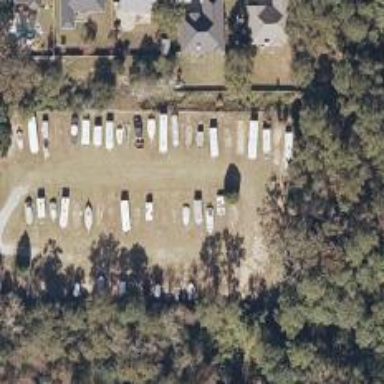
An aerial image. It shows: Boat storage area.